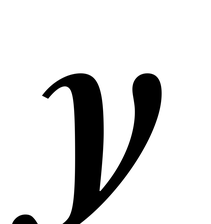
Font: LibreCaslonText-Italic_Bold_Italic